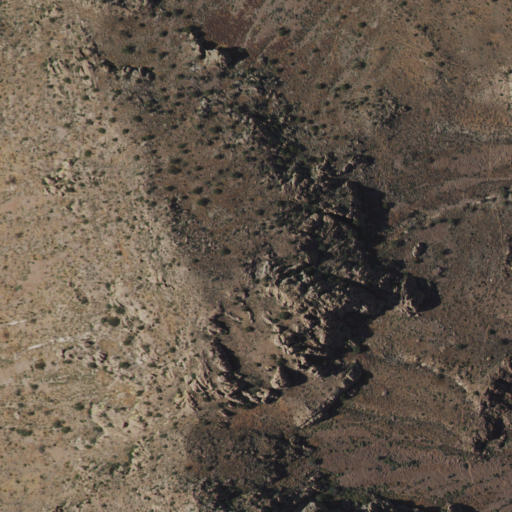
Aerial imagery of mountain in New Mexico named 1117 Mountain containing shrub and grassland